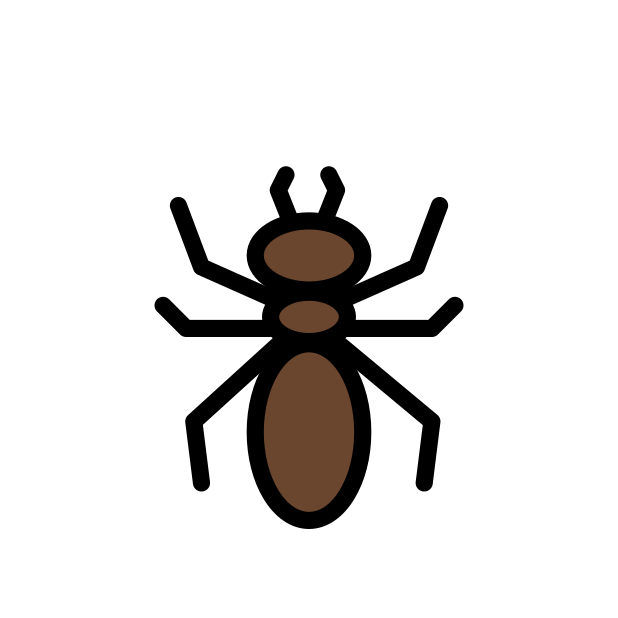
ant